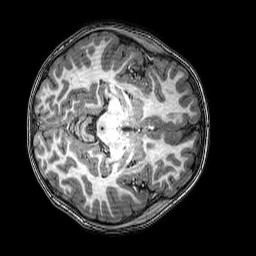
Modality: T1w
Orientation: axial
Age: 6
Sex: male
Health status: healthy